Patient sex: M
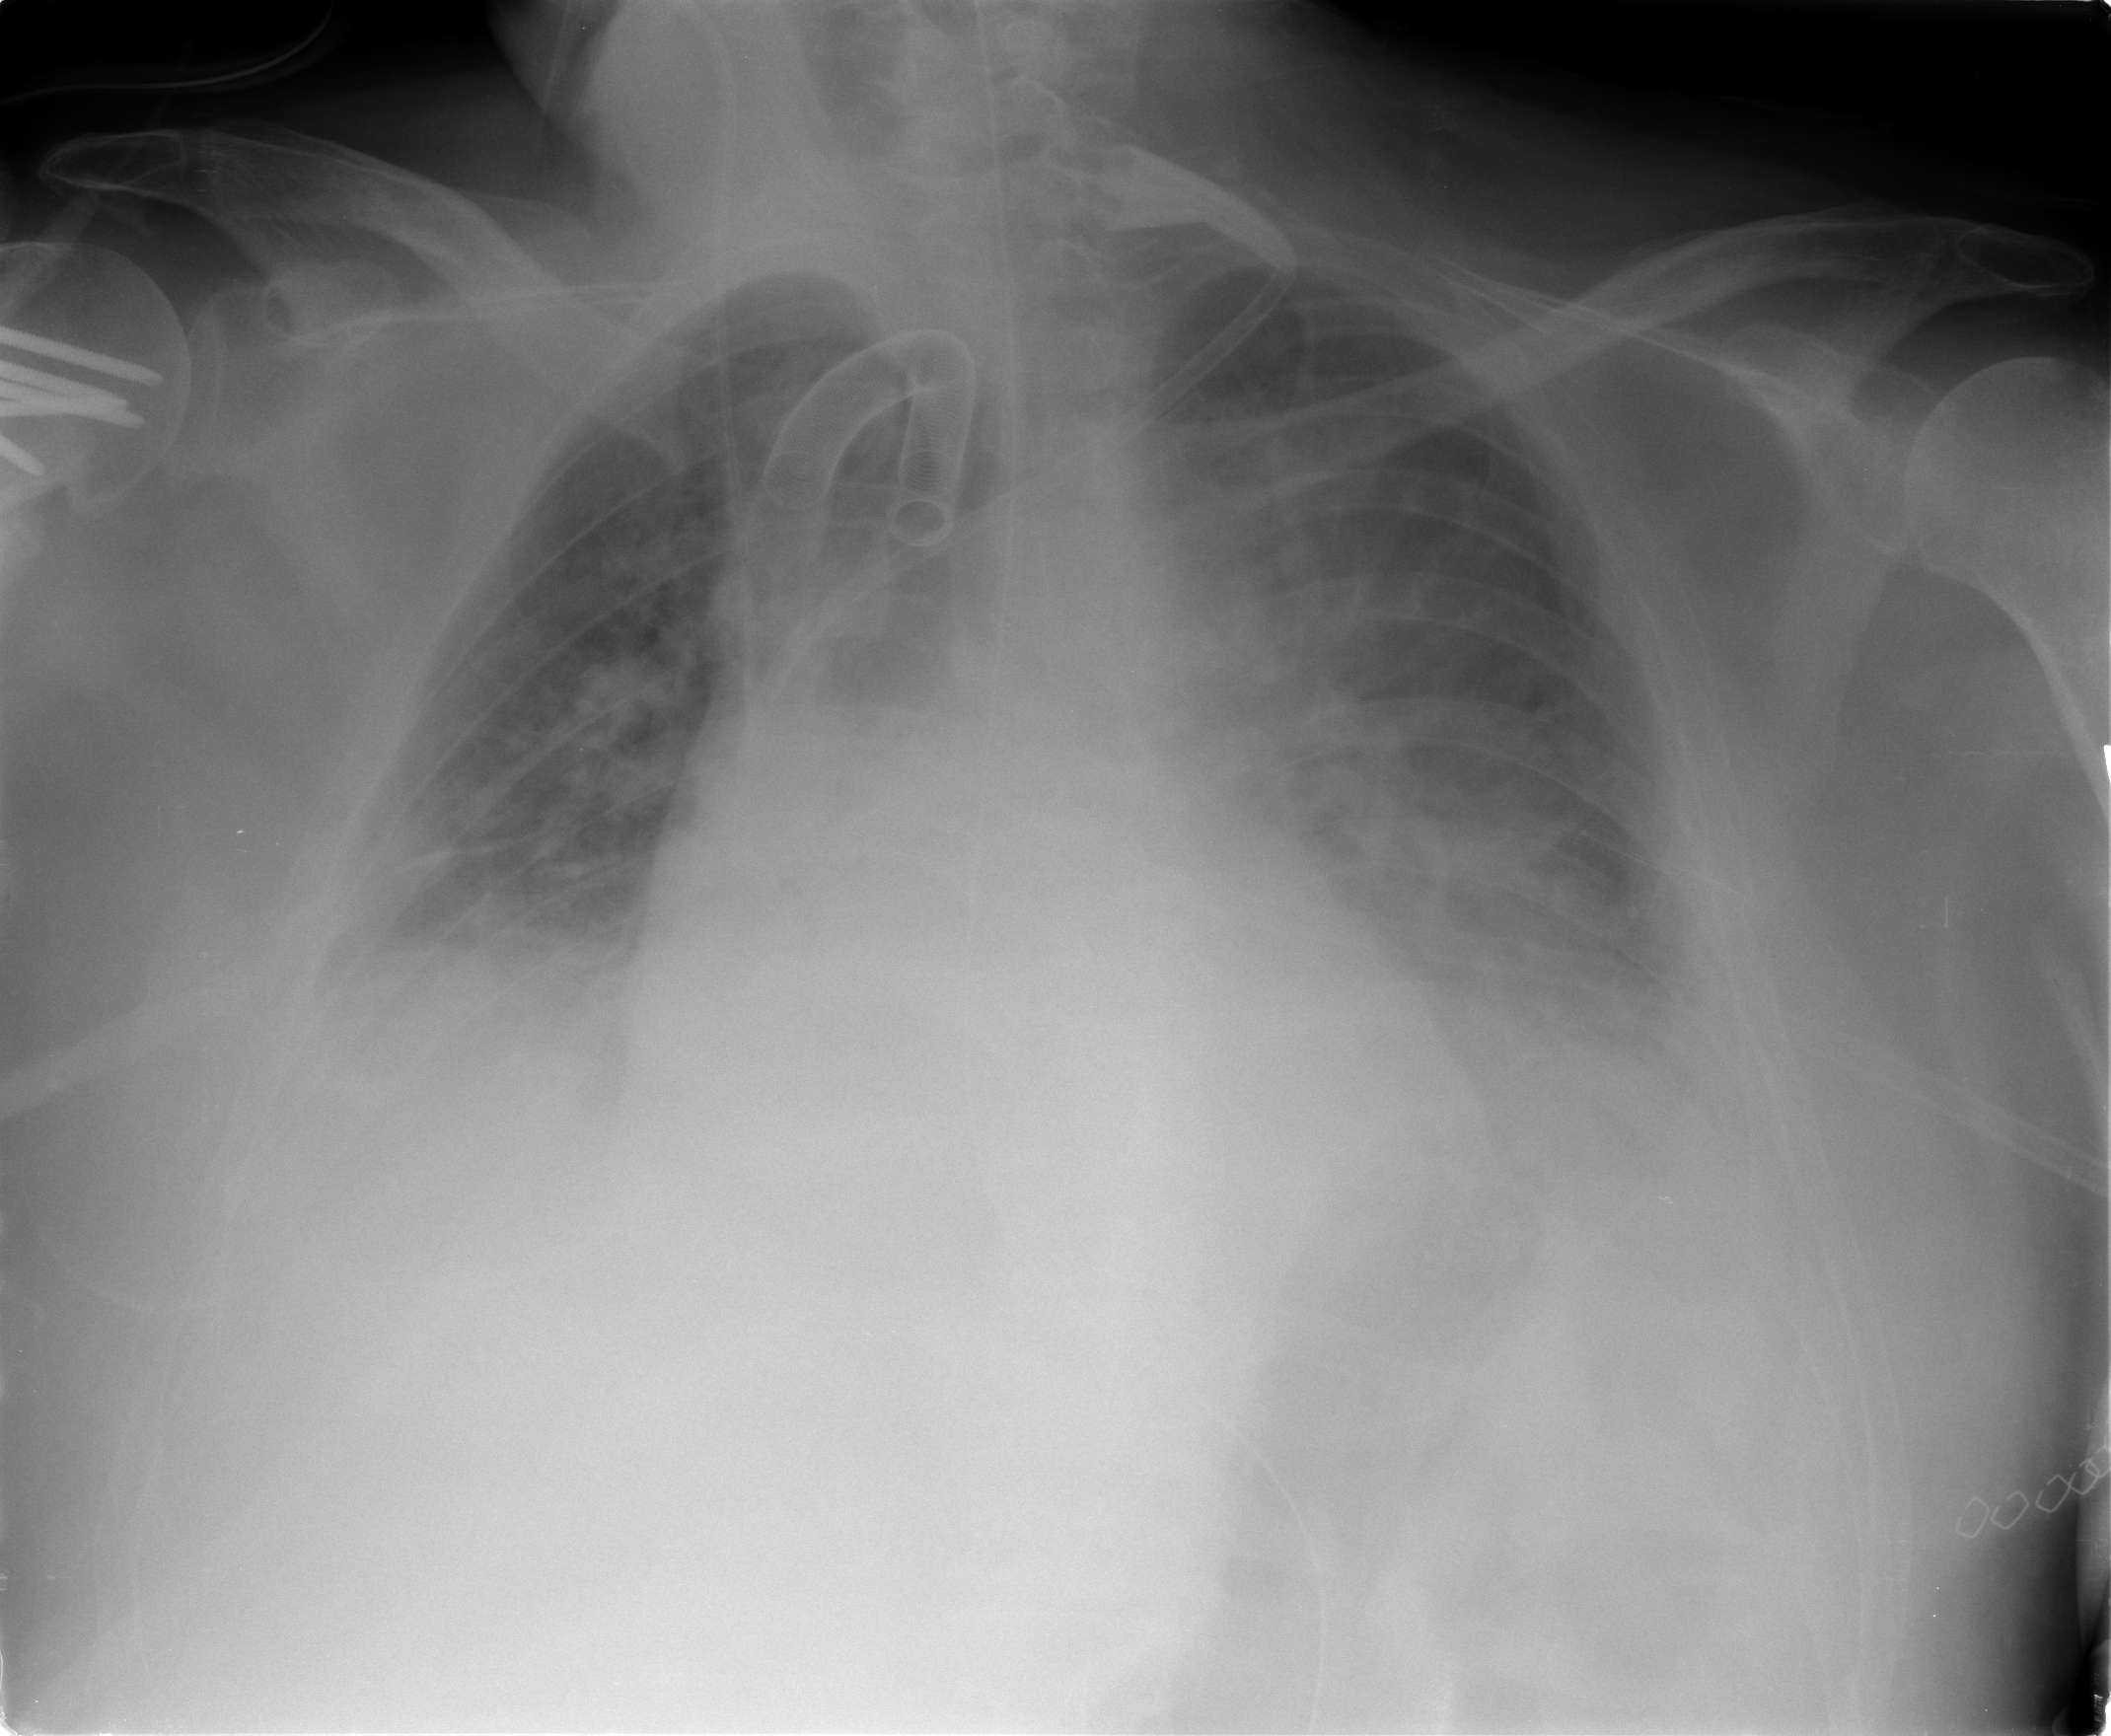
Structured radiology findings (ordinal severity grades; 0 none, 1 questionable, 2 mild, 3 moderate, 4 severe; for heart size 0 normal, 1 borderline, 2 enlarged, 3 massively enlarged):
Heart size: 2
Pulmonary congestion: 3
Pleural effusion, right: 2
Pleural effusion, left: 3
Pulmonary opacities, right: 1
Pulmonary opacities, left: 3
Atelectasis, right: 2
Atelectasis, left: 3